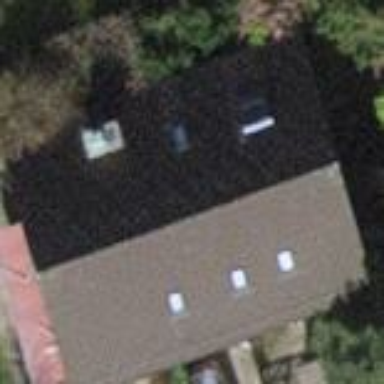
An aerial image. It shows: Detached building with gabled tile roof.